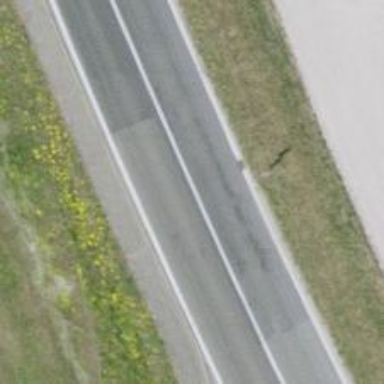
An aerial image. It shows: Secondary road.